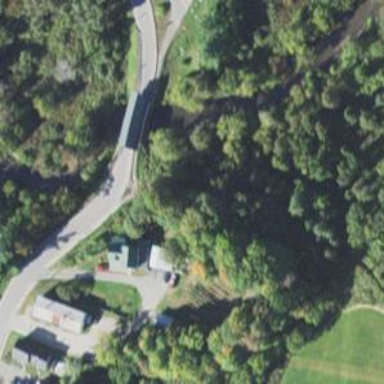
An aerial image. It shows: Covered footway bridge.